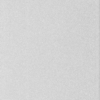
Label: dusty